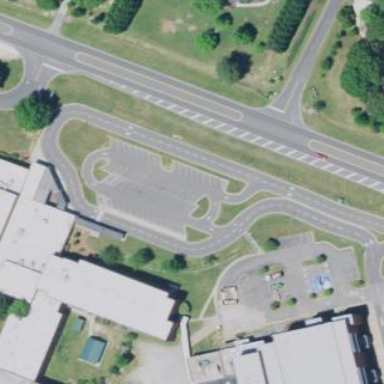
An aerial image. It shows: Parking area with asphalt surface.